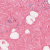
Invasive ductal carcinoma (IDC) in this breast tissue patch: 0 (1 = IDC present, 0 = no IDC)